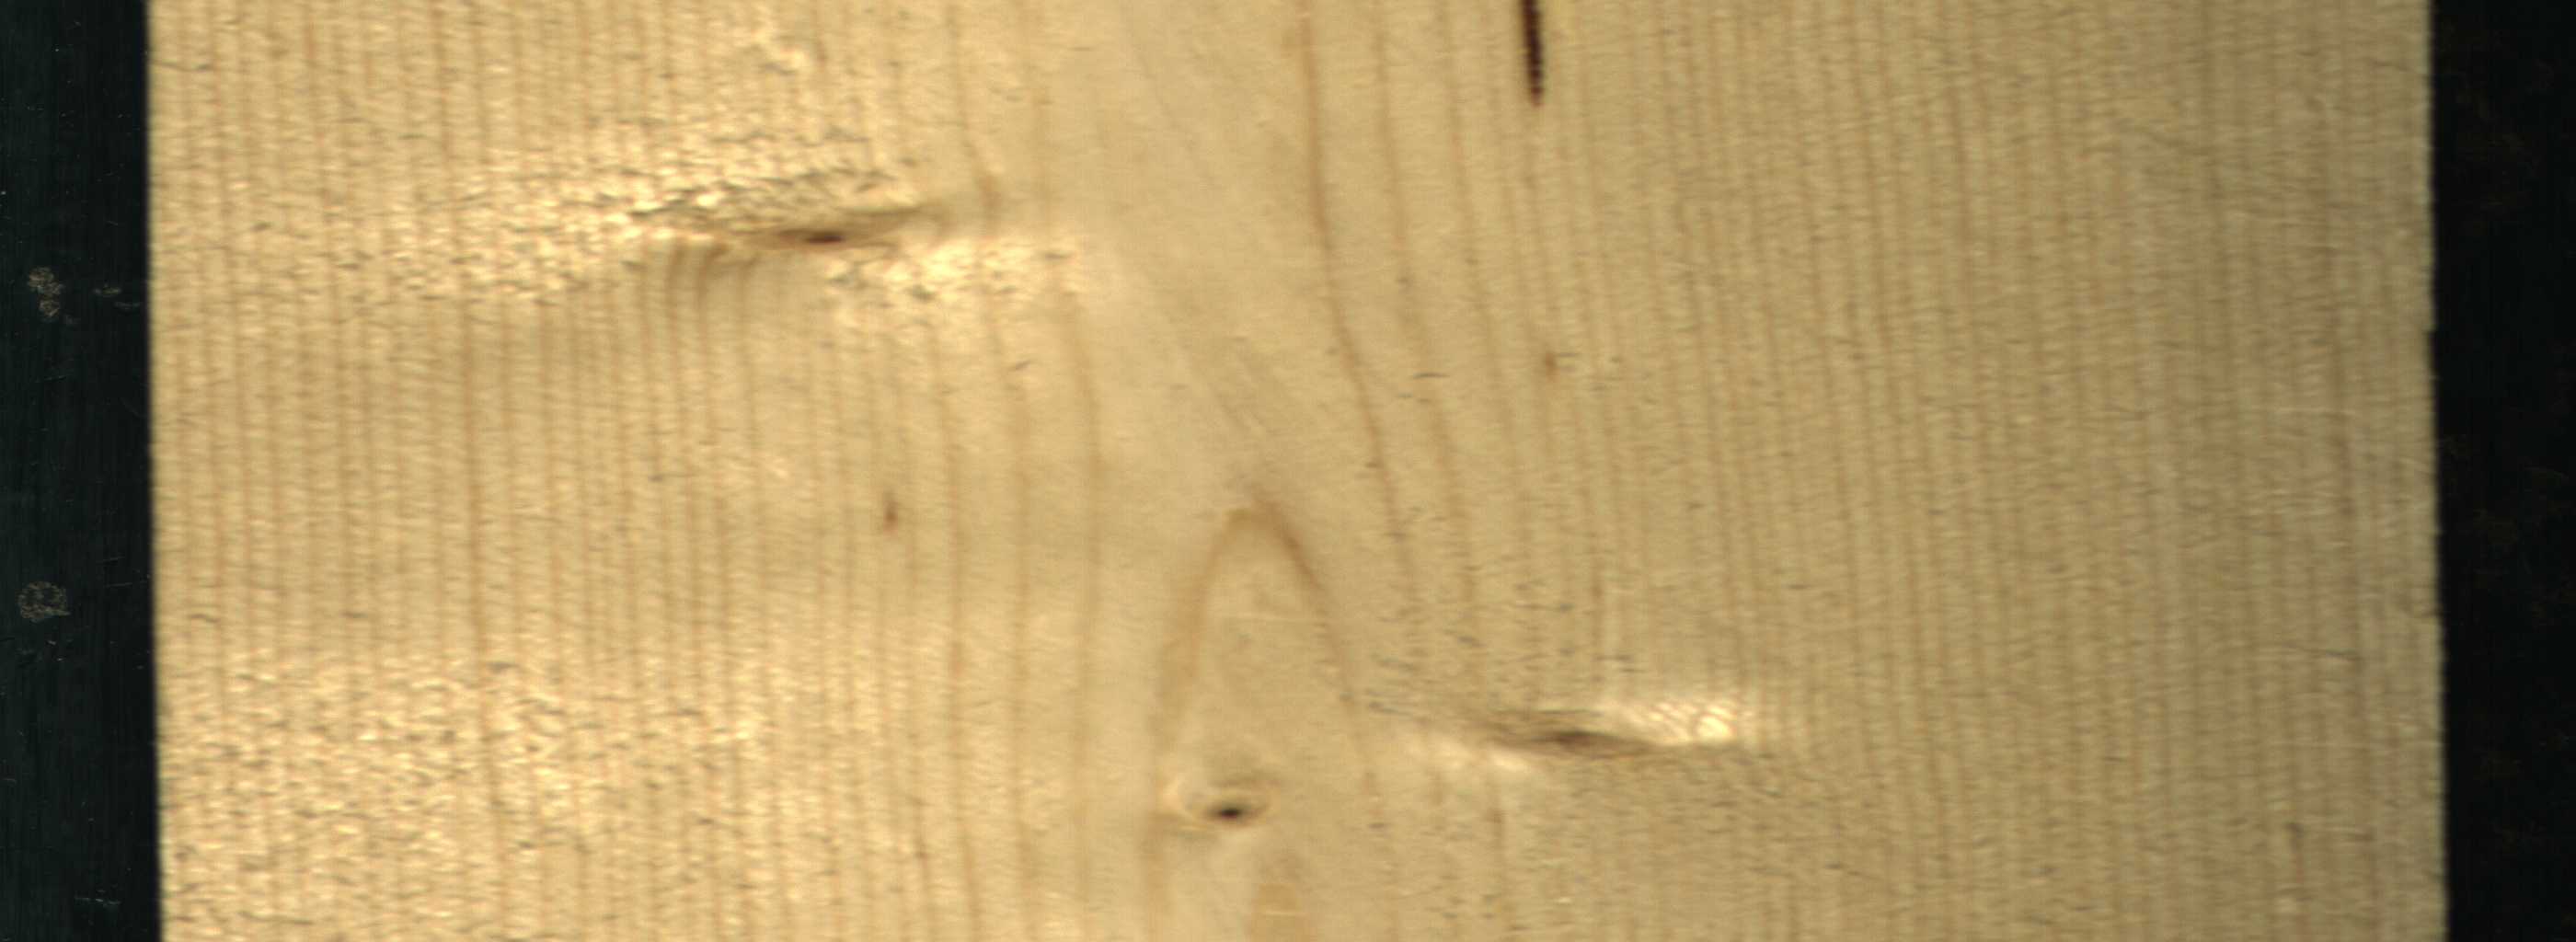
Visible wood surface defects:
resin
Live_Knot
Live_Knot
Live_Knot